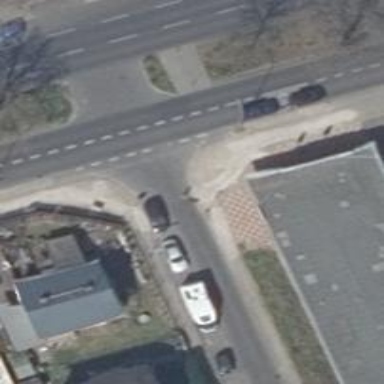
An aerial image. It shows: Road with "give way" sign.